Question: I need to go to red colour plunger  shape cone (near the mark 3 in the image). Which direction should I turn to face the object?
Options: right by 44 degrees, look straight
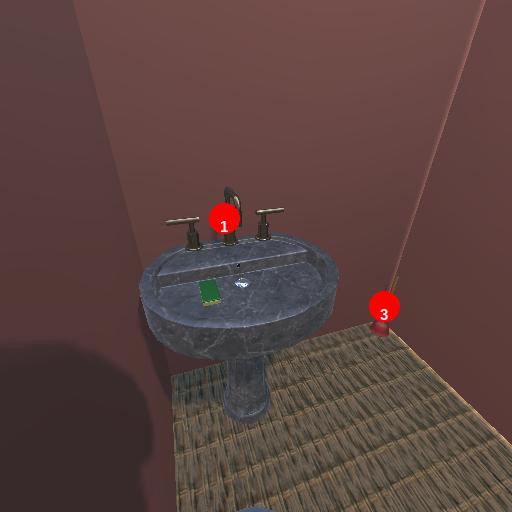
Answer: right by 44 degrees